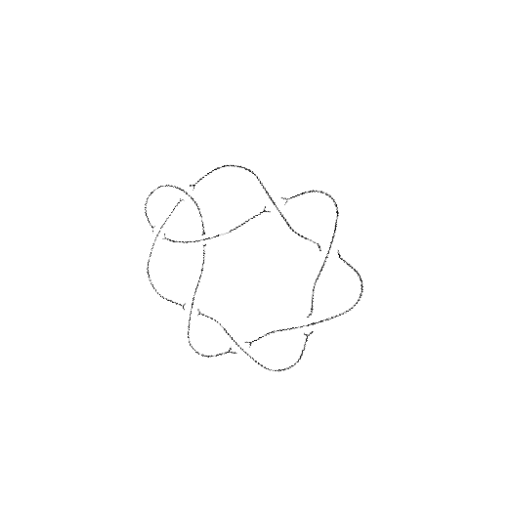
Crossing number: 8